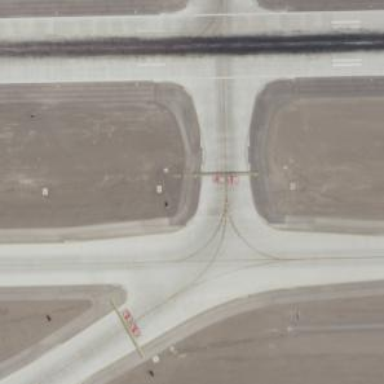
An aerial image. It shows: Image of taxiway at airport.